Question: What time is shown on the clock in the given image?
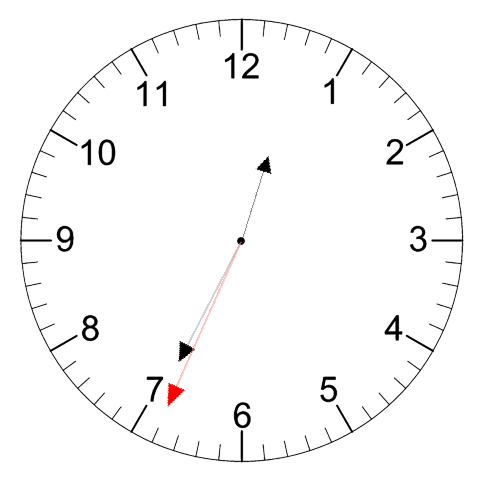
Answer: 12:34:34